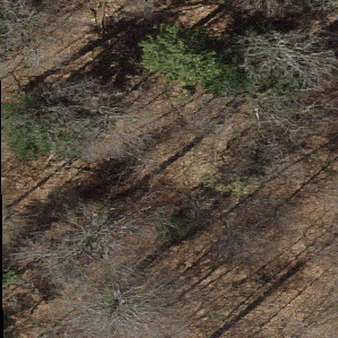
Label: other